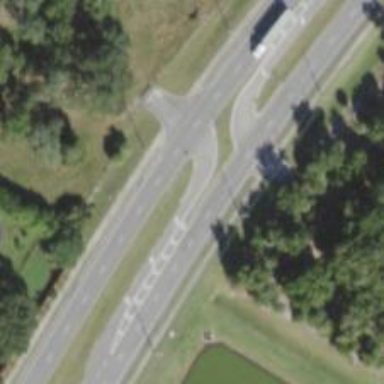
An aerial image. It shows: Asphalt road with primary link designation.